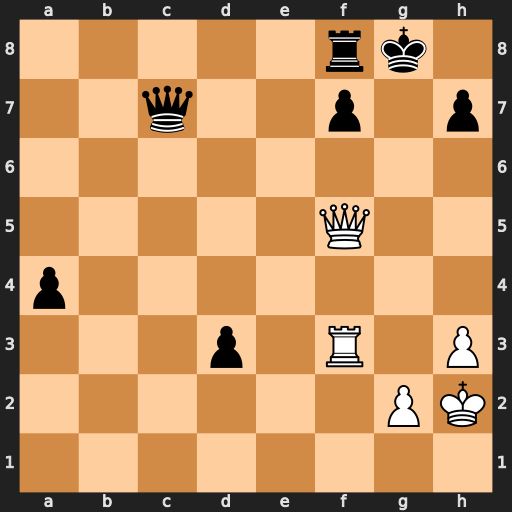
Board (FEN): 5rk1/2q2p1p/8/5Q2/p7/3p1R1P/6PK/8
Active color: w
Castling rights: -
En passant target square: -
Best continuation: Rg3+ Qxg3+ Kxg3